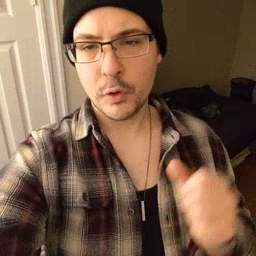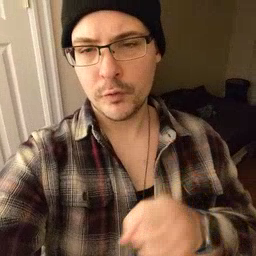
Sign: refrigerator